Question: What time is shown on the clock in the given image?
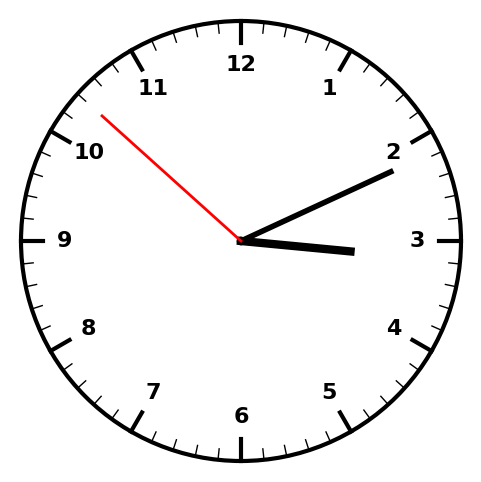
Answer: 03:10:52